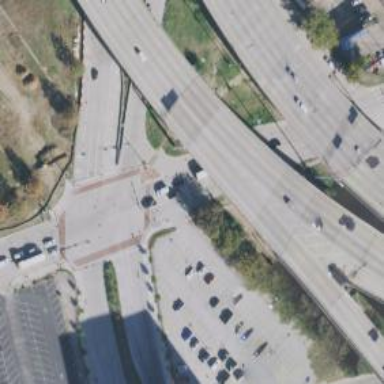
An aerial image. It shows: Tertiary road with separate sidewalks.